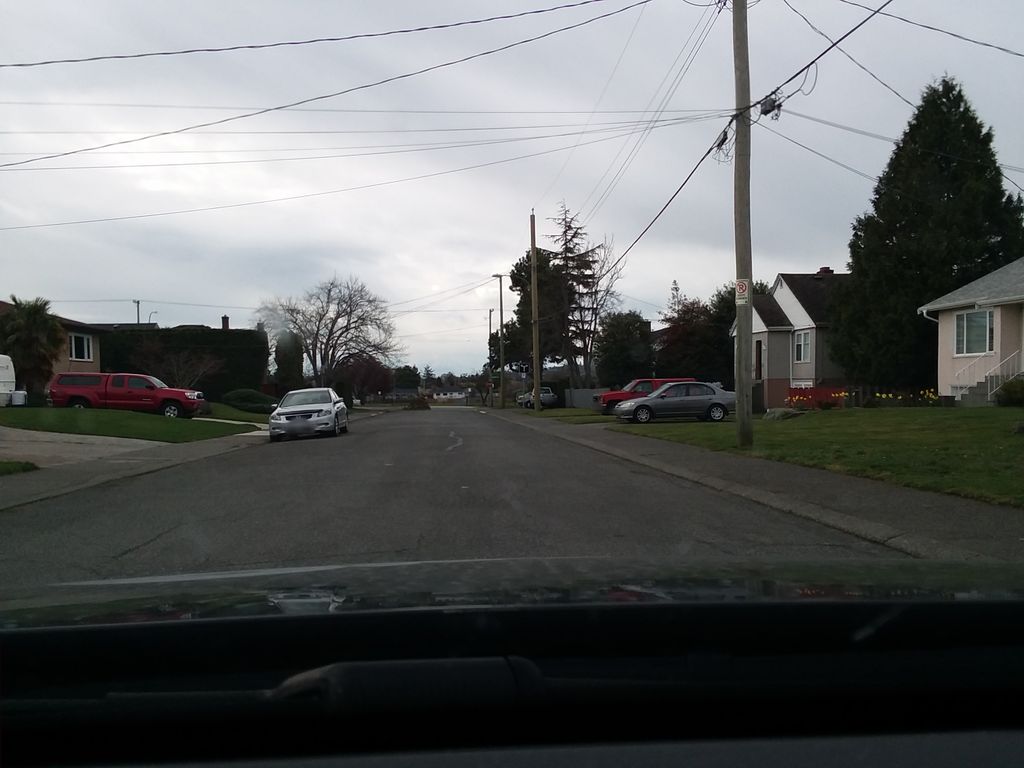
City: victoria